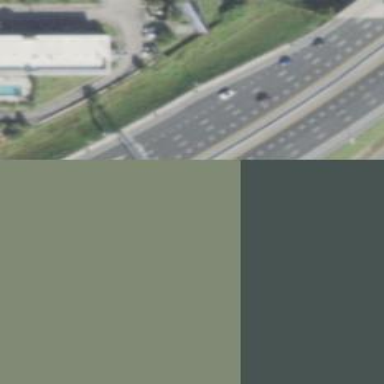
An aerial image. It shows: Motorway junction.